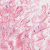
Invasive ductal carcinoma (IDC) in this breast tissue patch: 0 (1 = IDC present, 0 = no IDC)